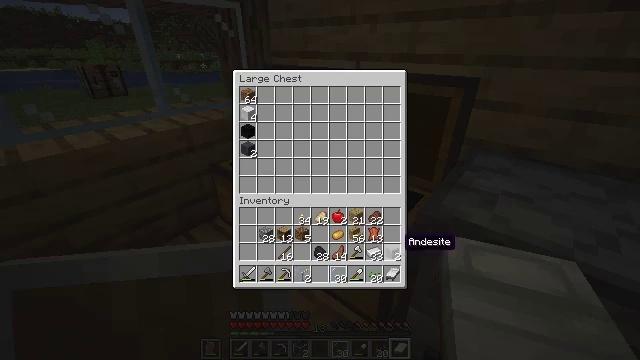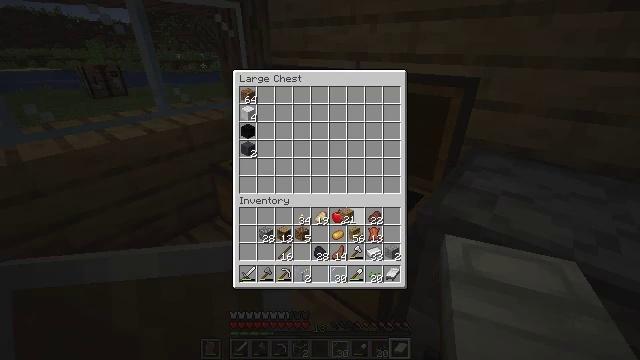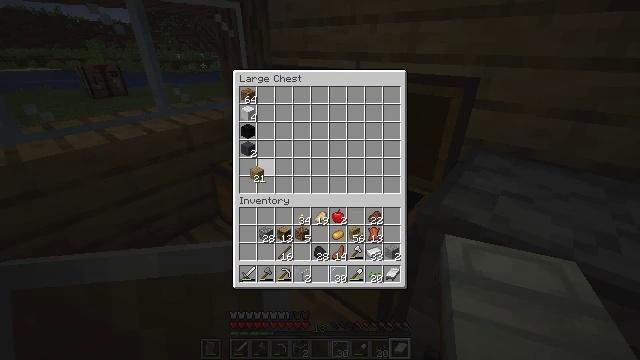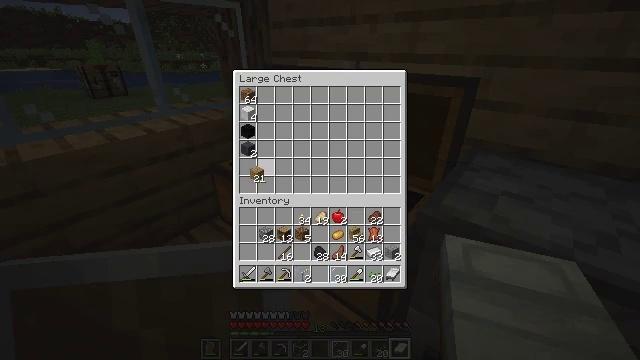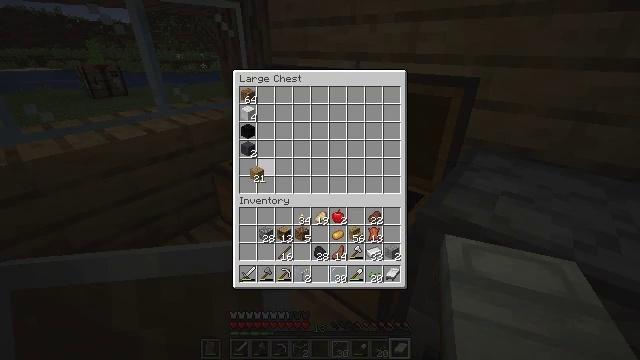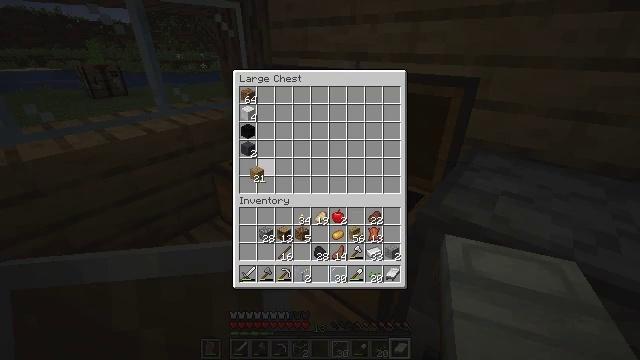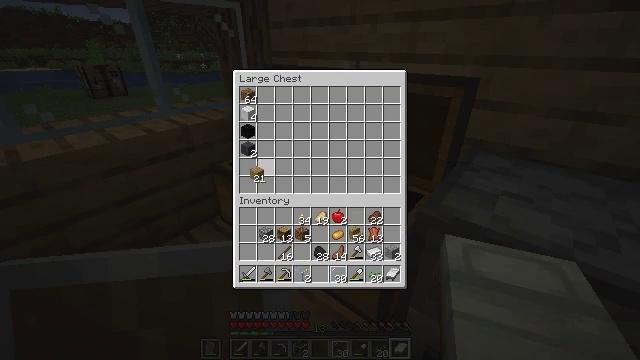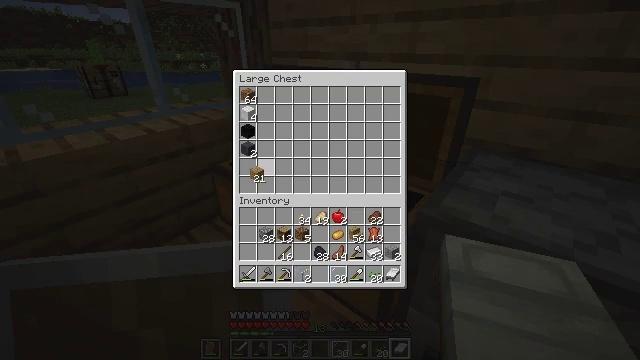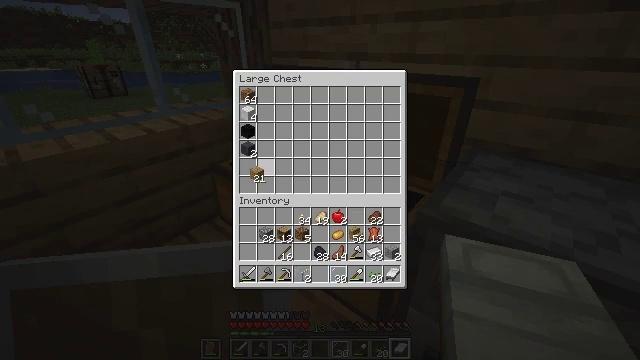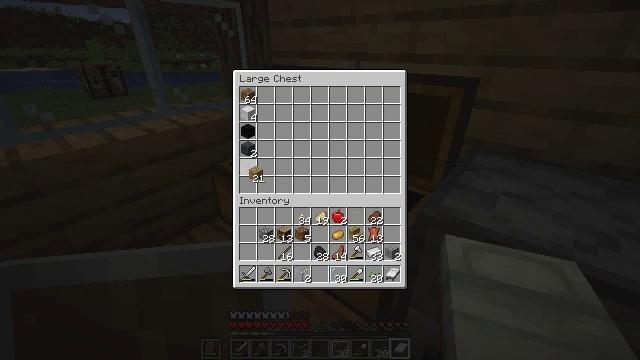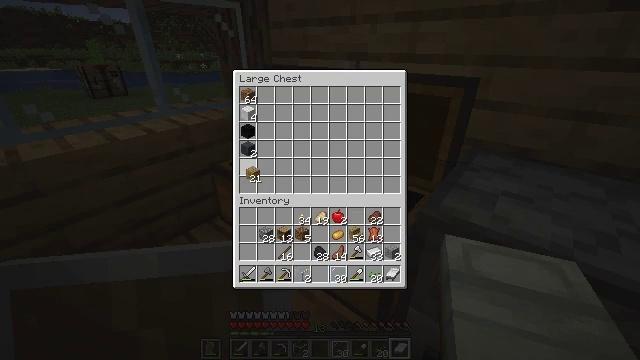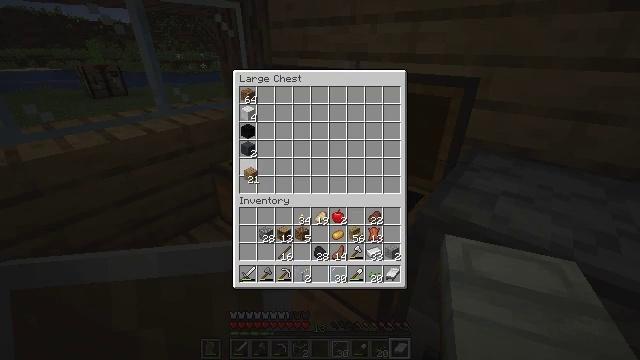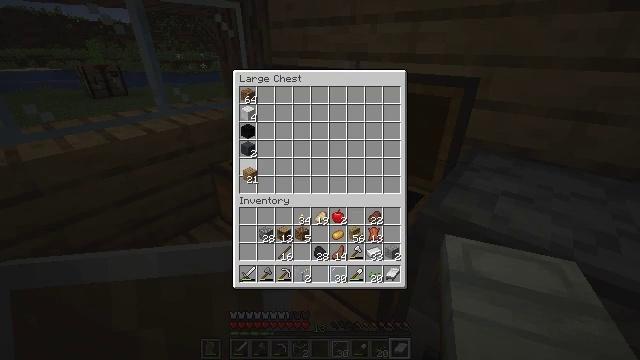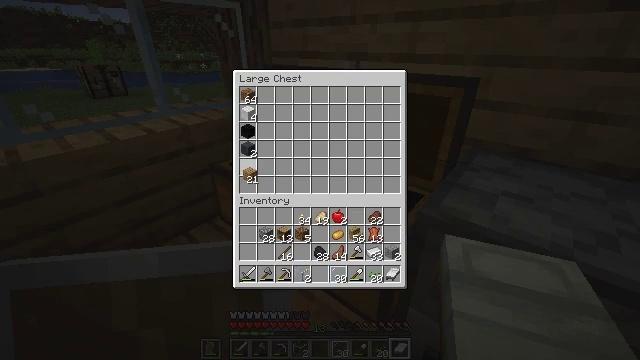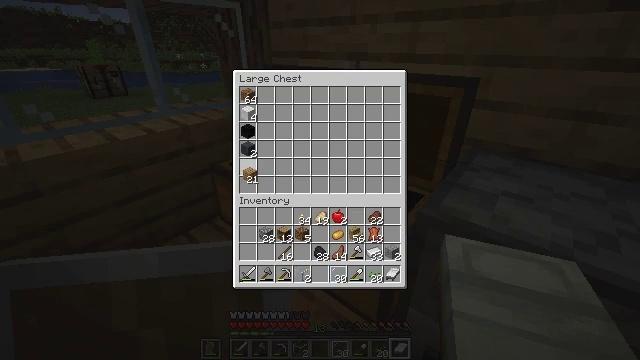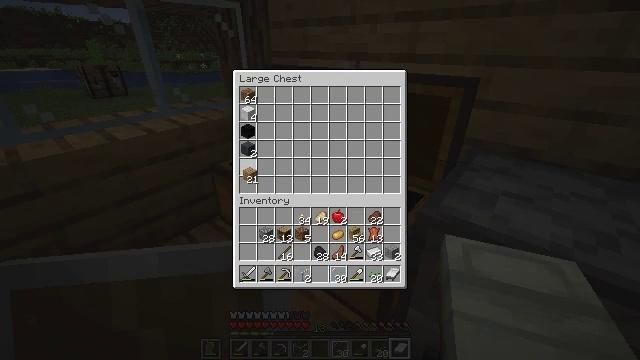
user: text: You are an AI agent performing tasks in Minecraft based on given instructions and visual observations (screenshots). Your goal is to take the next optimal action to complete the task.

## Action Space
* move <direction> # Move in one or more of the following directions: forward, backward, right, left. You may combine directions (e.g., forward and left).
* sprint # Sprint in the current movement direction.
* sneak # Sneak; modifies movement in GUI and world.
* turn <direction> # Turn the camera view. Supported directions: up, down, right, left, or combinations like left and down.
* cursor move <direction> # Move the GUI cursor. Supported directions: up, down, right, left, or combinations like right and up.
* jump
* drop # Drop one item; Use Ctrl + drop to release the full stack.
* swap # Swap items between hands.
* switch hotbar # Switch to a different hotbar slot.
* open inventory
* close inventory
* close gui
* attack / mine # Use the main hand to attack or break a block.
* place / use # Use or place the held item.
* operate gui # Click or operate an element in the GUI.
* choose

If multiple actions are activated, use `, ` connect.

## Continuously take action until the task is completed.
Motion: motion action
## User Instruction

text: Make an iron hoe by using iron ingots and sticks.
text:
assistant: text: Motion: operate gui, open gui
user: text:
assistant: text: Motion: cursor move left and up
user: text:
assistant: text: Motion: no_op
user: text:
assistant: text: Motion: no_op
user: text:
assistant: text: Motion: no_op
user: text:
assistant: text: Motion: no_op
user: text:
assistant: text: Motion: no_op
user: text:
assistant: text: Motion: no_op
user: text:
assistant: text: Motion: no_op
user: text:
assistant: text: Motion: no_op
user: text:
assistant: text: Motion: no_op
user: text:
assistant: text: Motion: no_op
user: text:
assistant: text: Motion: no_op
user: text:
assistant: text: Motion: no_op
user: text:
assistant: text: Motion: no_op
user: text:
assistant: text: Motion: no_op
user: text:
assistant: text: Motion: no_op
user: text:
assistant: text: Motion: no_op
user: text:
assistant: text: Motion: no_op
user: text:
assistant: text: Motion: no_op
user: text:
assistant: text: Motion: cursor move right and down
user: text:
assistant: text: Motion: cursor move right and down
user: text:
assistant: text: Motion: cursor move right and down
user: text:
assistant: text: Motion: no_op
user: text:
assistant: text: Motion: no_op
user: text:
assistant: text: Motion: no_op
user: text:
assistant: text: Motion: no_op
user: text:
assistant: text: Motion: no_op
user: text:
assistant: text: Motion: operate gui
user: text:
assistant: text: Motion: operate gui